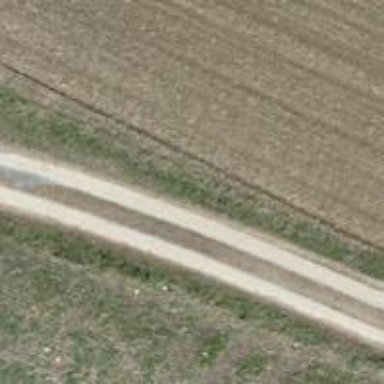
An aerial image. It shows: Track road with concrete surface and grade 1 track type.